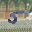
Label: 5